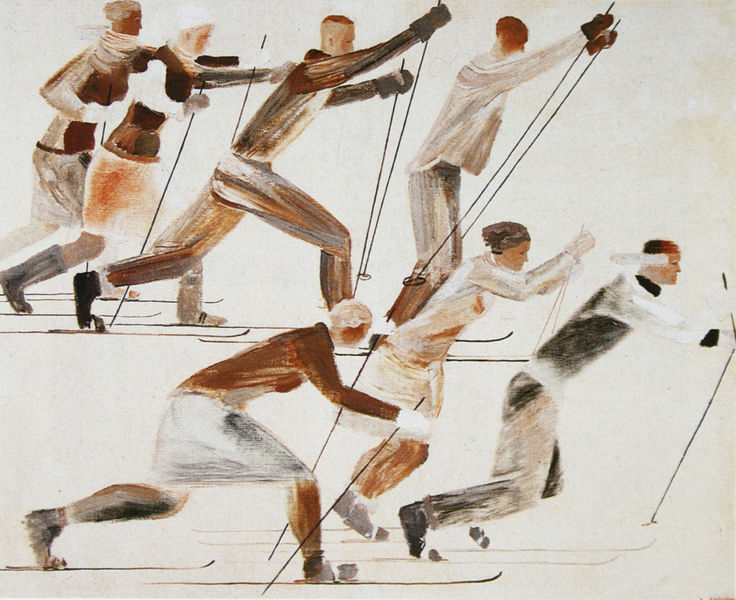
Titel: Skiläufer
Künstler: Alexander Deineka
Standort: Moskau
Institution: Tretjakow-Galerie
Schlagwörter: weiß, frauen, ocker, bewegung, braun, brust, busen, frau, grau, handschuhe, männer, schwarz, zeichnung, schal, rock, kappe, mütze, arme, haare, beine, röcke, hosen, grafik, graphik, linien, halstuch, läufer, schenkel, waden, fallen, stöcke, schritt, ski, skifahrer, skier, sprint, skiläufer, langlauf, fäustlinge, skilanglauf, stiftzeichnung, von links nach rechts